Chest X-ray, PA view. Patient: 61 years old, sex M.
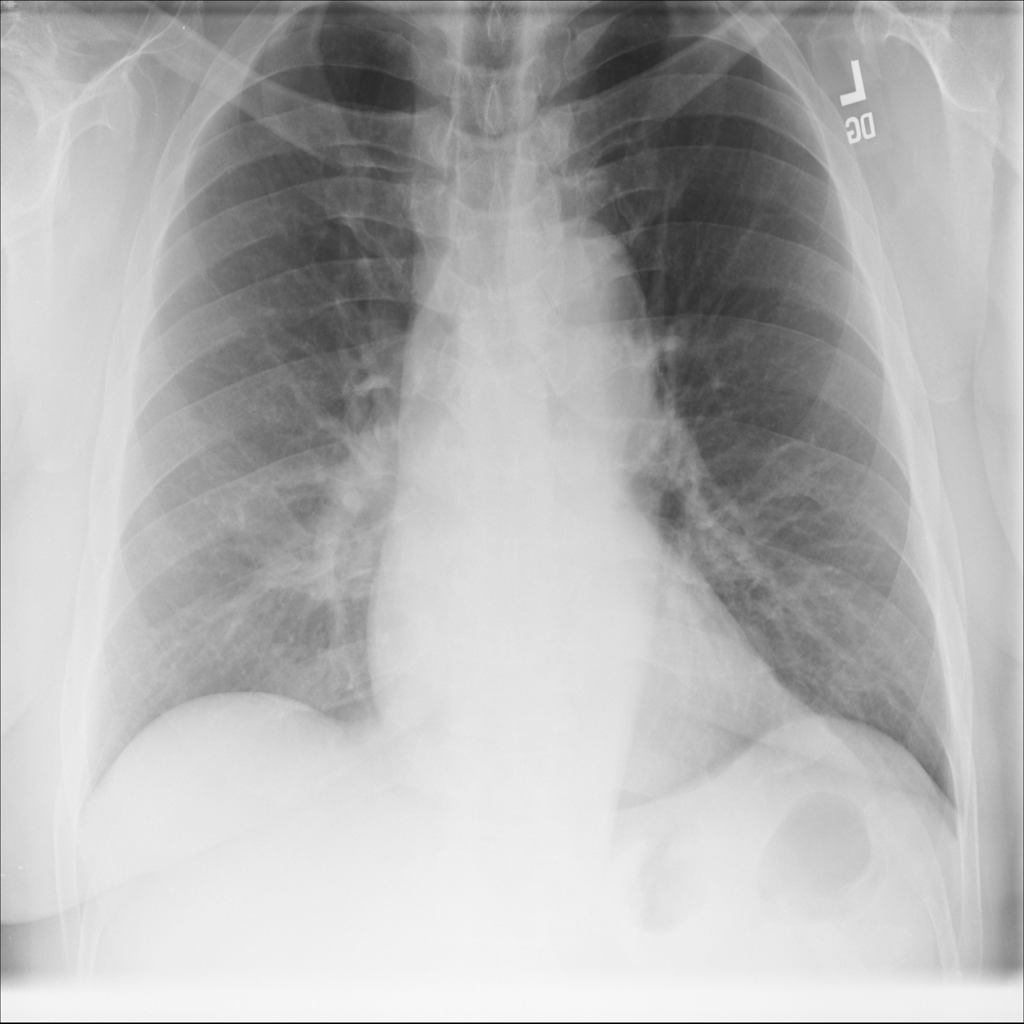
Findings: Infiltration